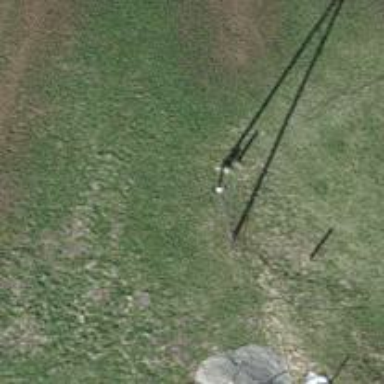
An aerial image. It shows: Guyed power pole.